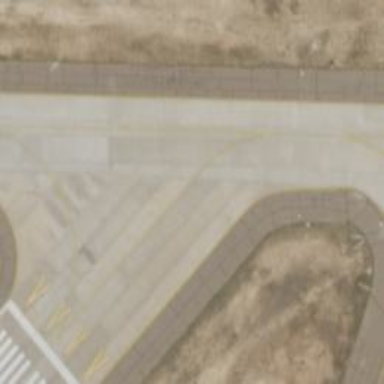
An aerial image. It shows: Displaced threshold runway at the airport.